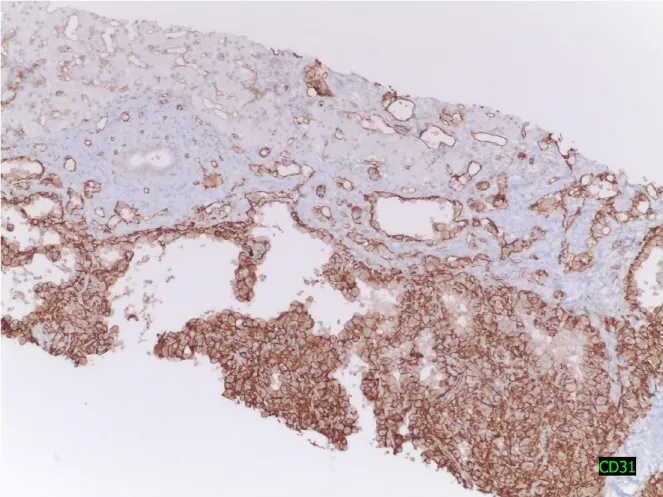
Marked endothelium with CD-31, inmunohistochemical to confirm the diagnosis.
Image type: pathology (immunostaining)